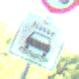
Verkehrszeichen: BeiNaesse
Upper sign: Geschwindigkeit90
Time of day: MorningAfternoon
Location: Outdoor (Nature)
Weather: Clear
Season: NotSpecified
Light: Natural